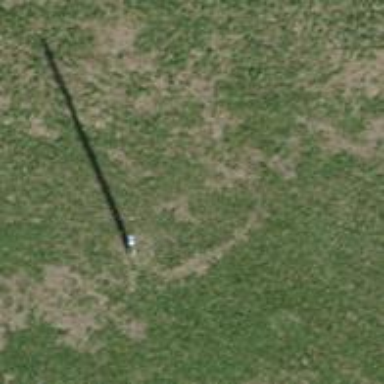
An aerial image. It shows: Power pole.